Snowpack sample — Loveland Pass, Silver Plume, Colorado, USA (1/12/25, 11:40 AM MST)
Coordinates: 39.66, -105.88
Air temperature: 7 °F
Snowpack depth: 140 cm
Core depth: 10 cm
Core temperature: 41 °F
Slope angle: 11°, slope face: 30°
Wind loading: high
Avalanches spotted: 2
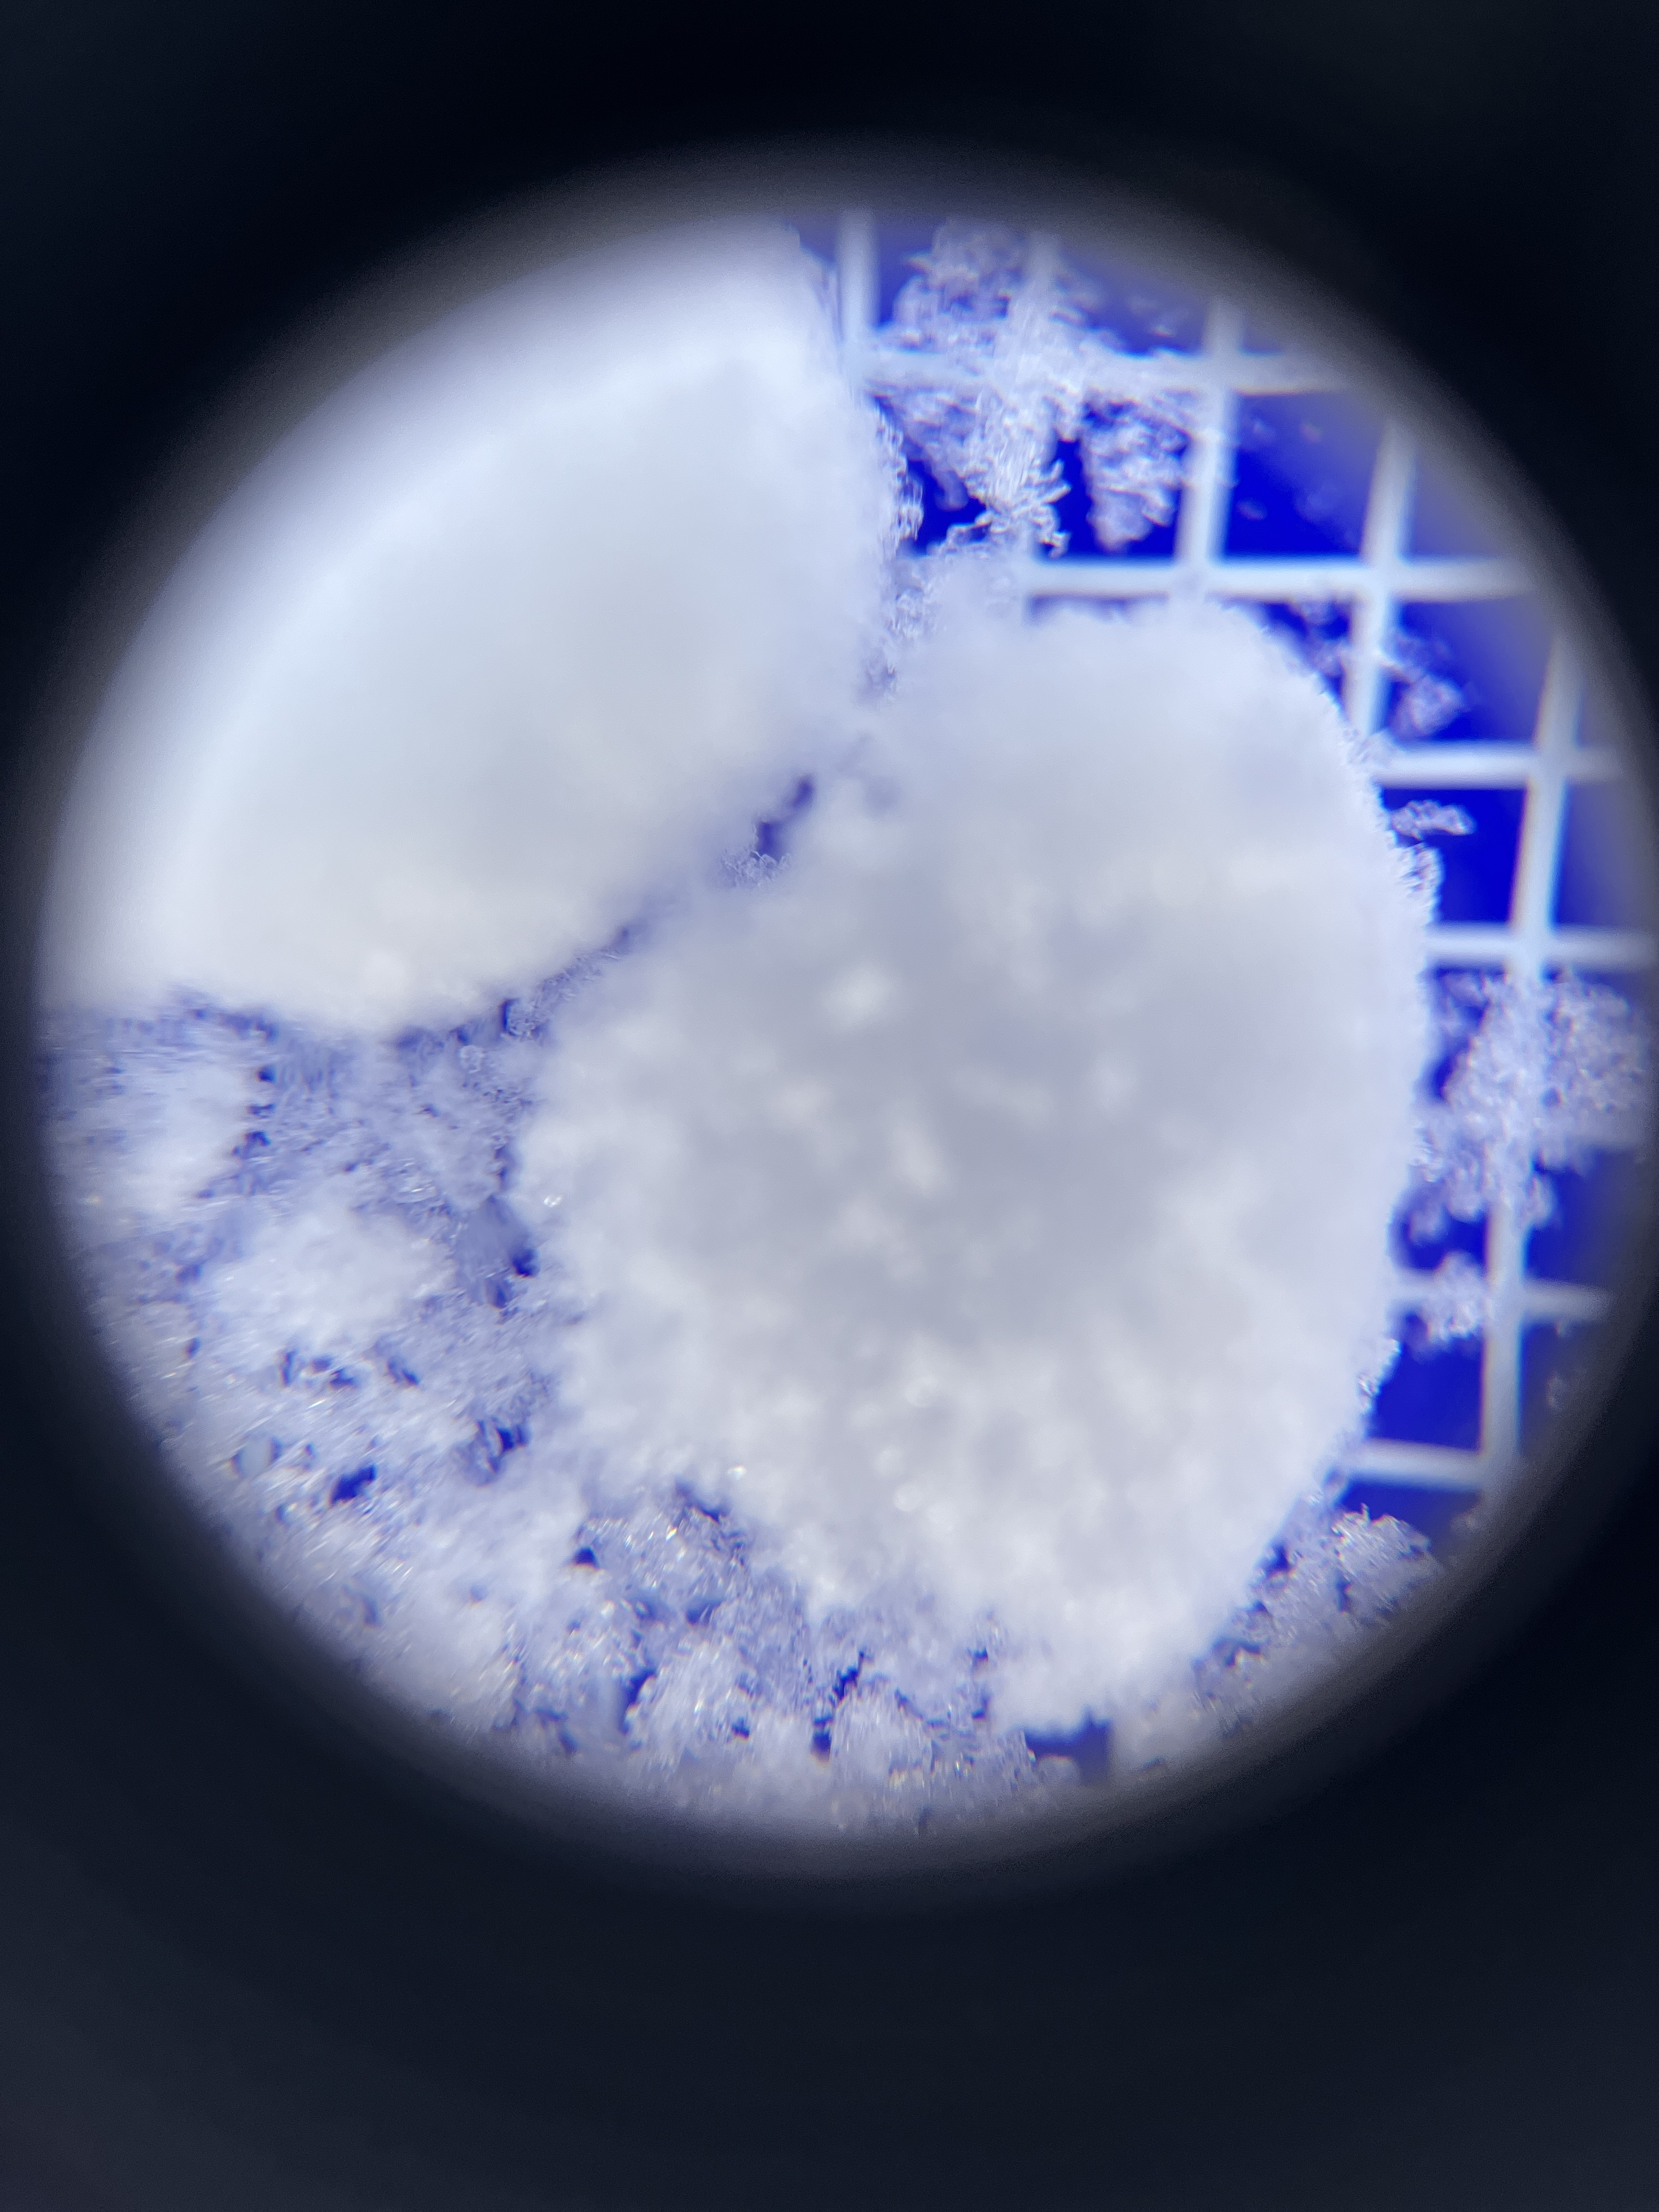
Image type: magnified_profile
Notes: Pilot using slightly modified coring method that took too large segment for snow profile picturing, advised not to use in higher level models. Two avalanche on south face nearby, partially cloudy with light snow in the last 24 hours. Lots of wind loading on eastern features.